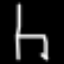
Label: chair